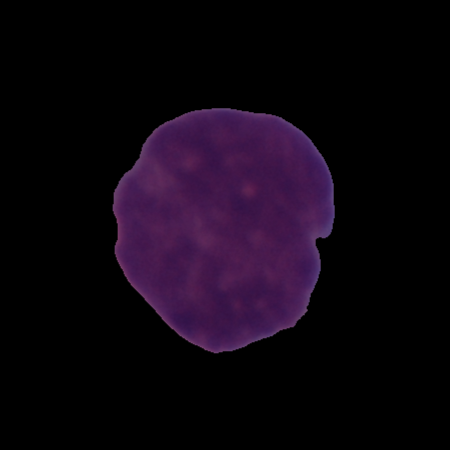
Label: cancer